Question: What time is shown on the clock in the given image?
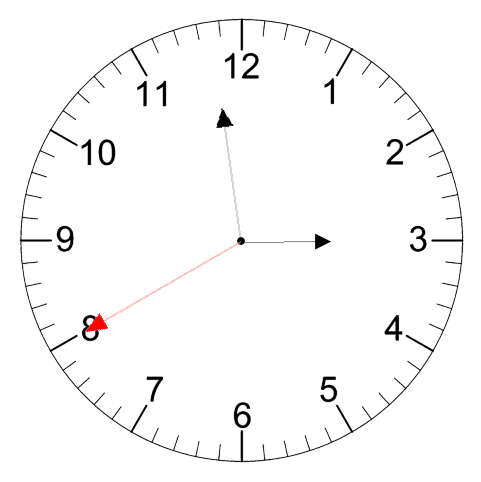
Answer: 02:58:40